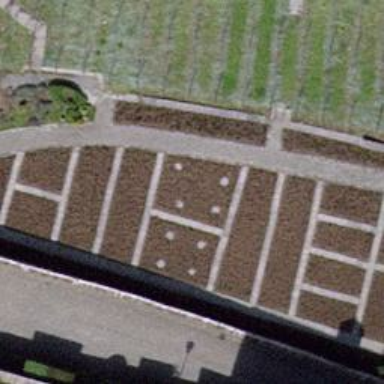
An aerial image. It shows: Footway made of paving stones.